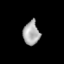
Tissue: lung
Cell type: Epithelial cells
Senescence score: 0.2357
Nuclear area (px): 381
Mean DAPI intensity: 170.223